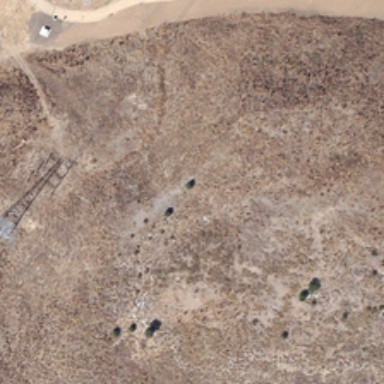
It is a large piece of yellow bareland .